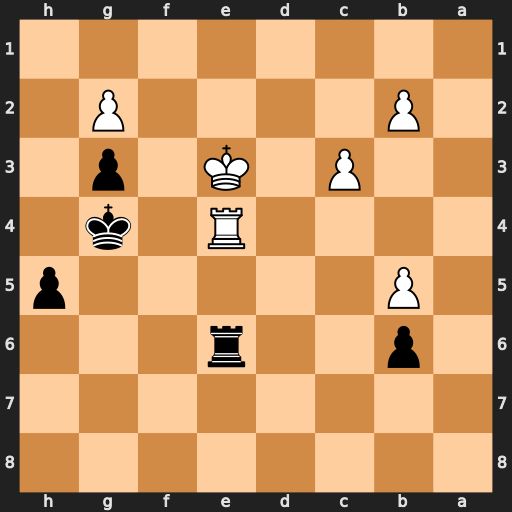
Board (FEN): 8/8/1p2r3/1P5p/4R1k1/2P1K1p1/1P4P1/8
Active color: b
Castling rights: -
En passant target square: -
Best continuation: Rxe4+ Kxe4 h4